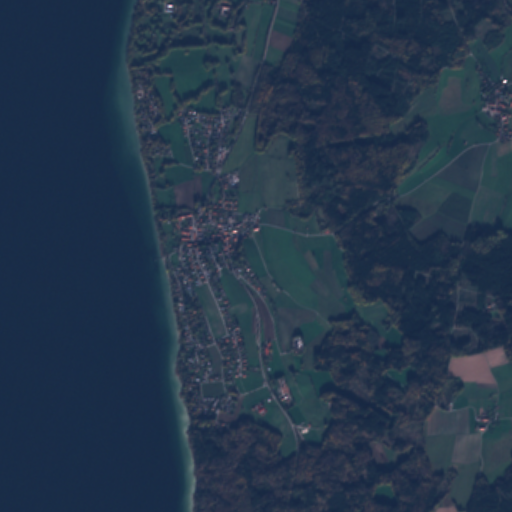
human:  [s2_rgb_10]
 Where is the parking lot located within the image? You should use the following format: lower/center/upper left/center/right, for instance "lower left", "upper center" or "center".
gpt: The parking lot is located in the lower center of the image.
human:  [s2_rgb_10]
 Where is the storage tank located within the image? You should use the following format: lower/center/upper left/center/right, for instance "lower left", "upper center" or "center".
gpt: The storage tank is located in the upper right of the image.
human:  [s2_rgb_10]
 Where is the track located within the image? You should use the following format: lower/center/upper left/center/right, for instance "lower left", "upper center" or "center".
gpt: There is no track in the image.